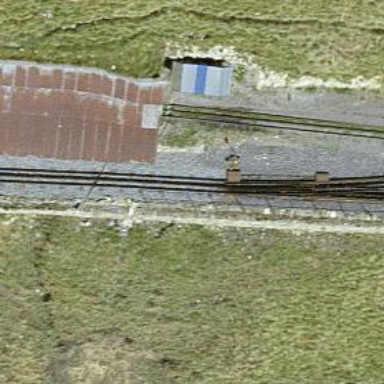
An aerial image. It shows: Railway switch.